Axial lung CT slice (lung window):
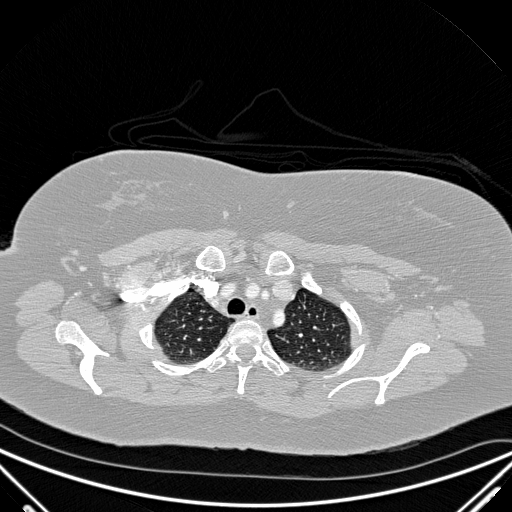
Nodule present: no